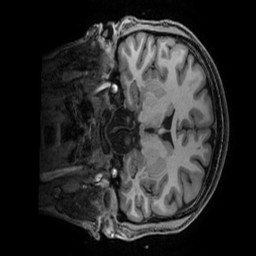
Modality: T1w
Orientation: coronal